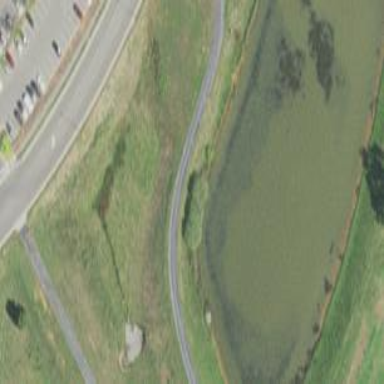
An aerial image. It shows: Pond surrounded by natural water.